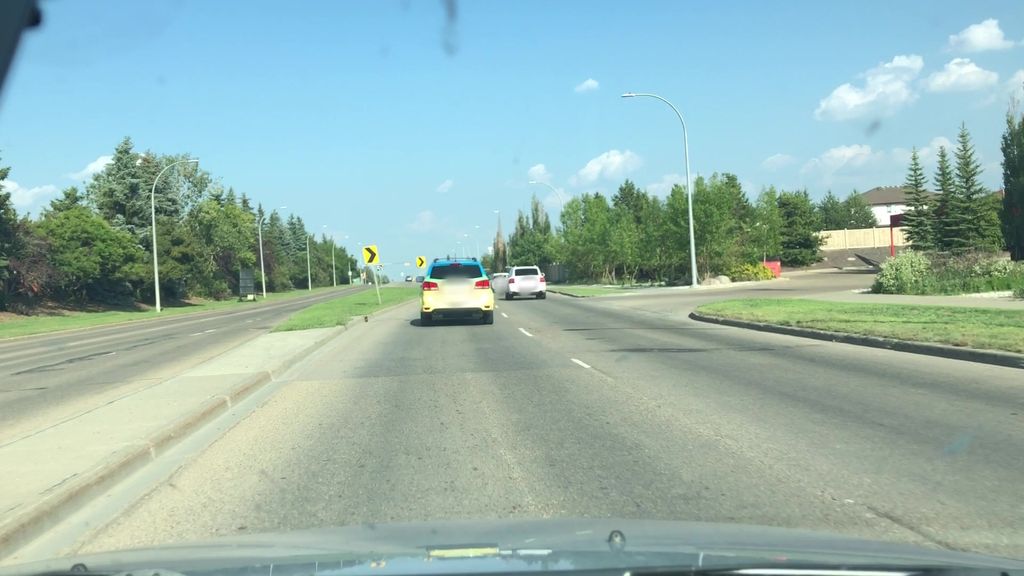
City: edmonton